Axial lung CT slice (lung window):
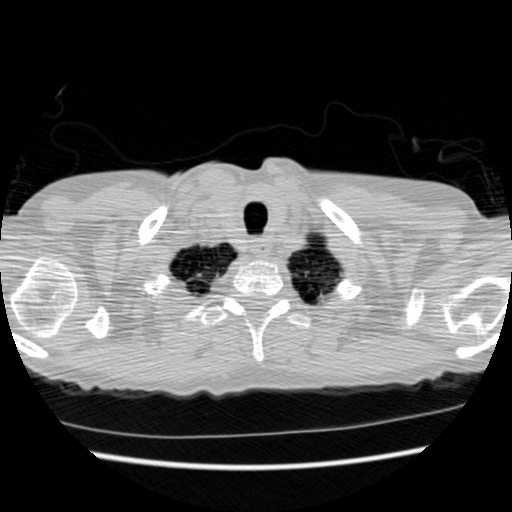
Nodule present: no